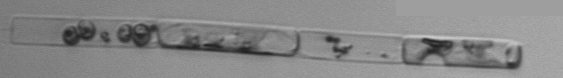
Label: Guinardia_delicatula_TAG_internal_parasite